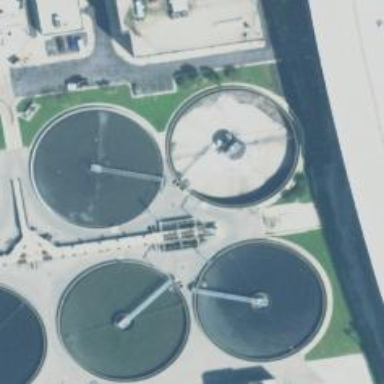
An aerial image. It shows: Body of wastewater.